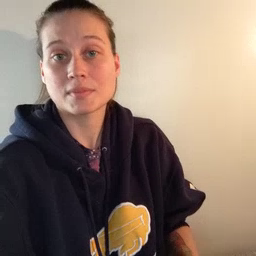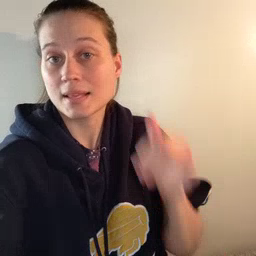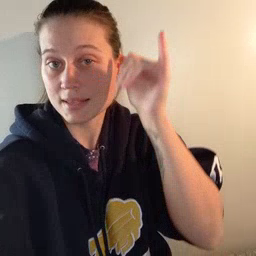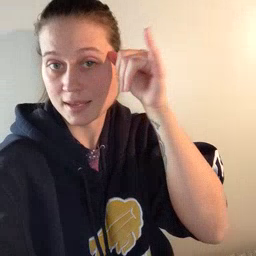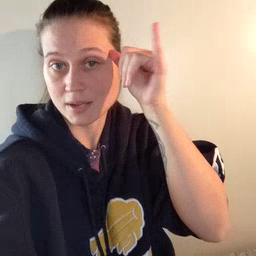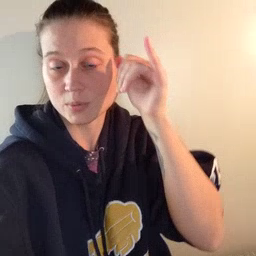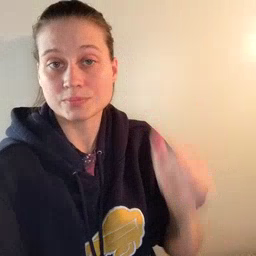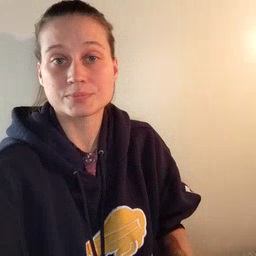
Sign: cow